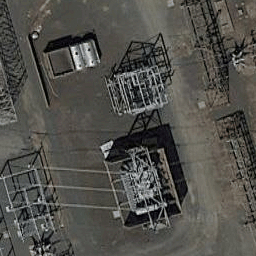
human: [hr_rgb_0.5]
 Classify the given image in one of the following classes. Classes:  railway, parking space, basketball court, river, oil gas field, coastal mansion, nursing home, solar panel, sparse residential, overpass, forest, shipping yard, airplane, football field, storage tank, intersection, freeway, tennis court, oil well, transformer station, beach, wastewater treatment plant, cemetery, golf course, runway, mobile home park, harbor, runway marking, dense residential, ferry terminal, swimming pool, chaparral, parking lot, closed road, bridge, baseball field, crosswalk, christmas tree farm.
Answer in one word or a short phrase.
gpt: transformer station